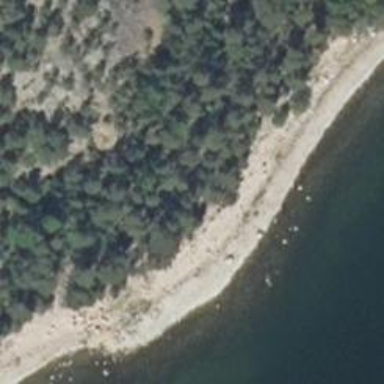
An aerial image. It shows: Beautiful beach with natural surroundings.